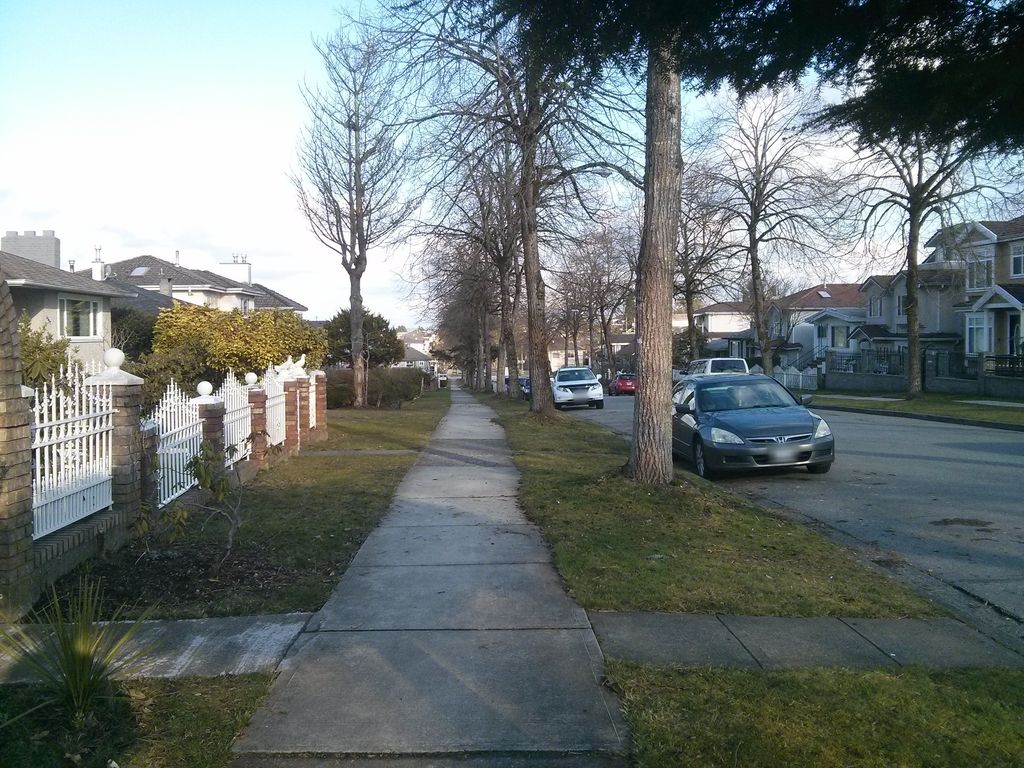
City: vancouver